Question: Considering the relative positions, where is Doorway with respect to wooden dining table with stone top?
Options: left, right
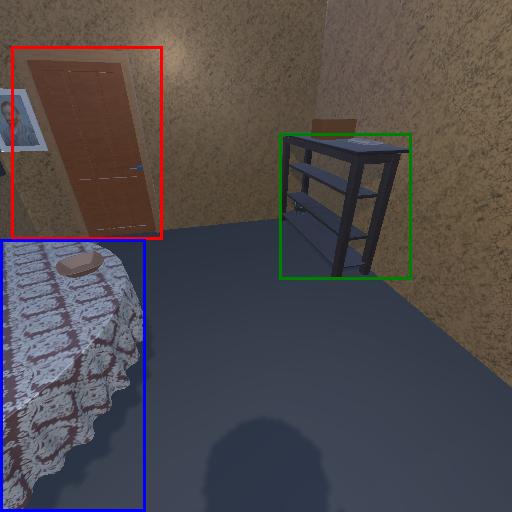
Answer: left